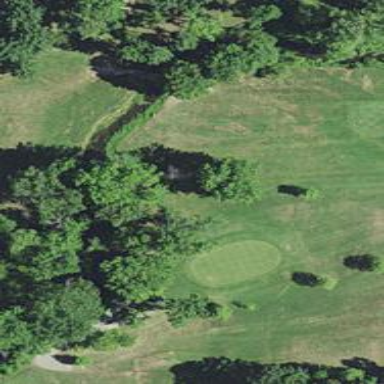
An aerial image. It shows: Golf hole.